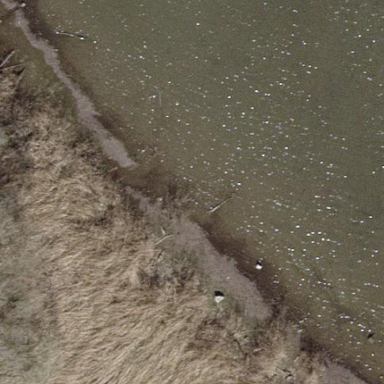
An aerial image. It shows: Wetland area dominated by reedbeds.